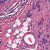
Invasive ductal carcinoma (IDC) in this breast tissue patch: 0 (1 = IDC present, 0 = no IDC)